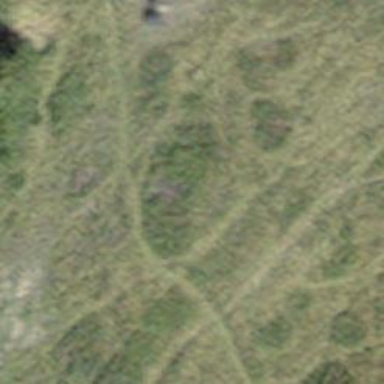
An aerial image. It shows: Path covered with grass.